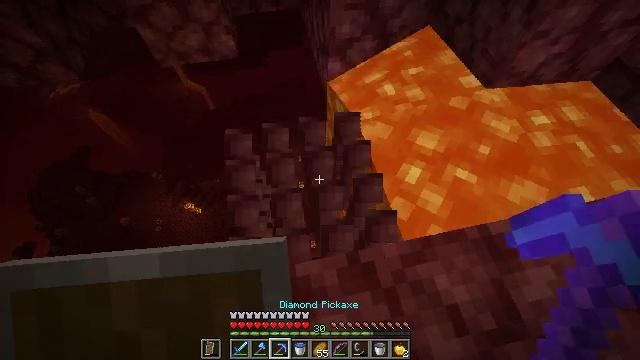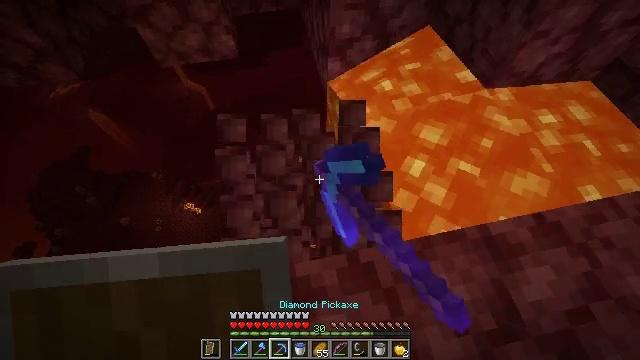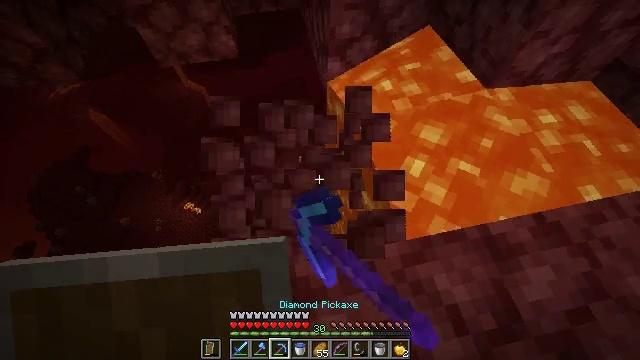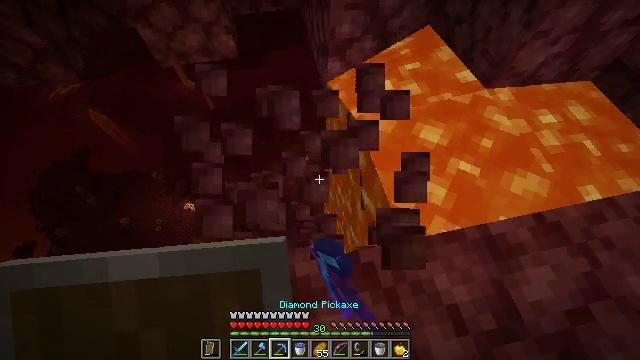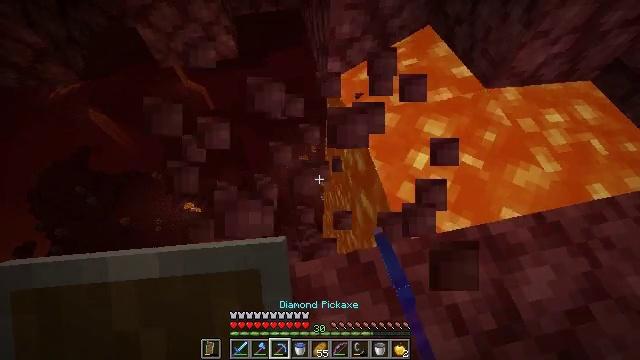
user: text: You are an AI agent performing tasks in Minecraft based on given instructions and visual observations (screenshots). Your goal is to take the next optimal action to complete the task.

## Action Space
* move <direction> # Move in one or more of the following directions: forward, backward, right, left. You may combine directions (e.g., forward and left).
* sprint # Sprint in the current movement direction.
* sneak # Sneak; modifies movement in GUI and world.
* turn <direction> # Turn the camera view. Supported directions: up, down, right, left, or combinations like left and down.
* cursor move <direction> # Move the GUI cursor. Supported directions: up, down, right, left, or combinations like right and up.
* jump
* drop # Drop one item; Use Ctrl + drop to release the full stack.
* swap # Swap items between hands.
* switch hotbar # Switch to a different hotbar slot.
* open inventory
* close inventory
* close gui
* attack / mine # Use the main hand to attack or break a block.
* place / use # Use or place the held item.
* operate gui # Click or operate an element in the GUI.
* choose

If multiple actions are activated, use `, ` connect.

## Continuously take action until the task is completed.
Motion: motion action
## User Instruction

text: Dig up netherrack with a pickaxe.
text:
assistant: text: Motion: sneak, attack / mine
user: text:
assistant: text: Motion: sneak, attack / mine
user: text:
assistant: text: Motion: sneak, attack / mine
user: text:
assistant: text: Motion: sneak
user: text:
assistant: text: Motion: sneak